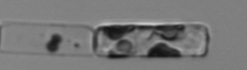
Label: Guinardia_delicatula_TAG_internal_parasite